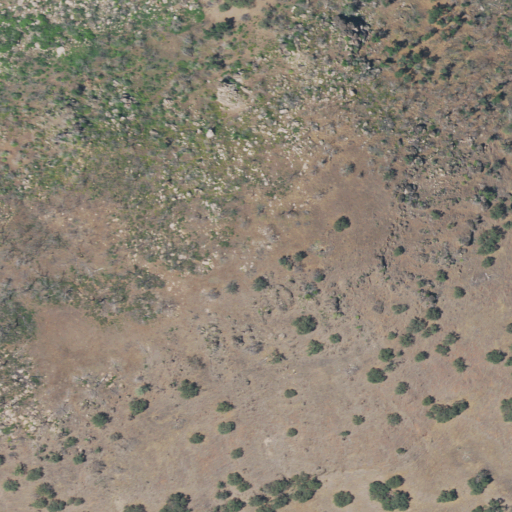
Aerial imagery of mountain in California named Goat Hill containing grassland and shrub